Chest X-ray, AP view. Patient: 21 years old, sex M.
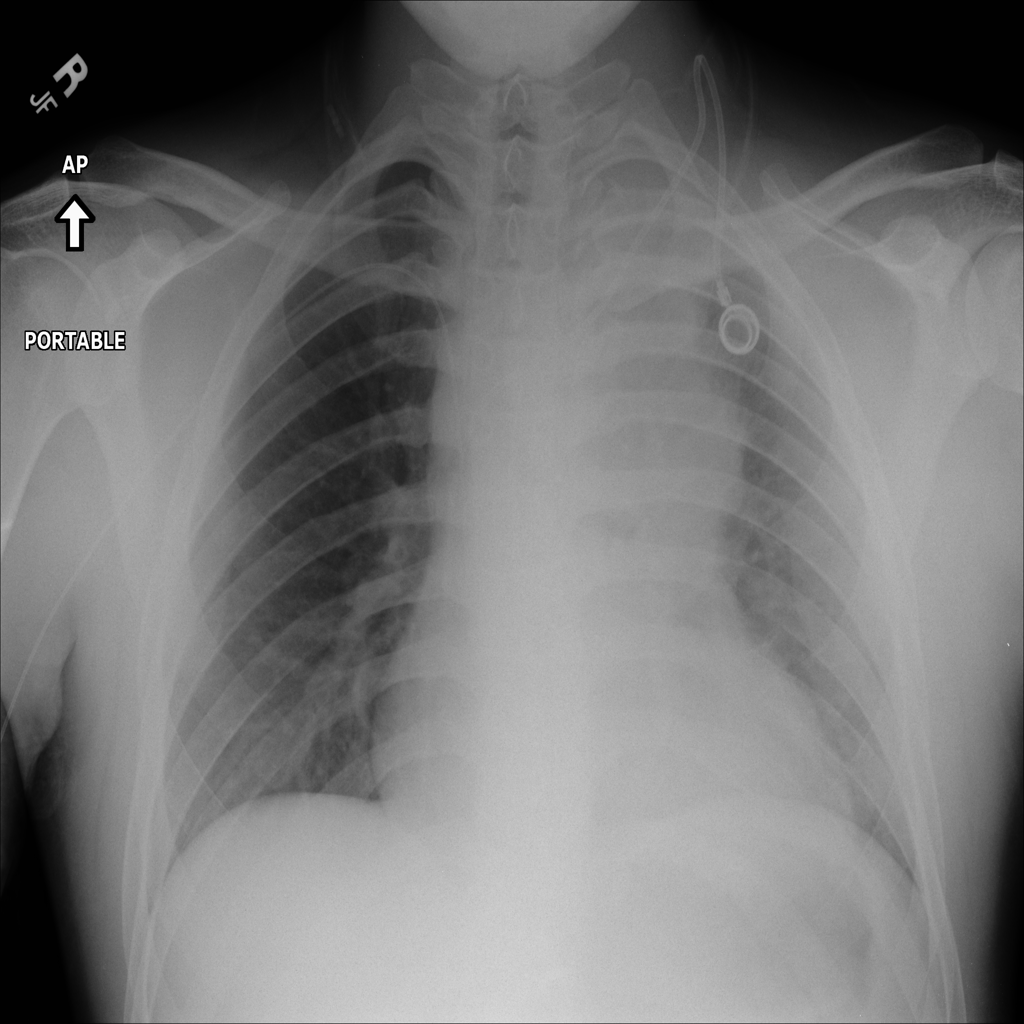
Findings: Mass